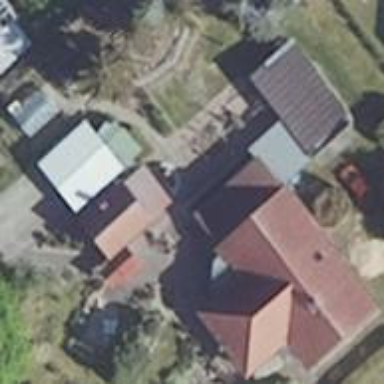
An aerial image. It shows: Simple house.